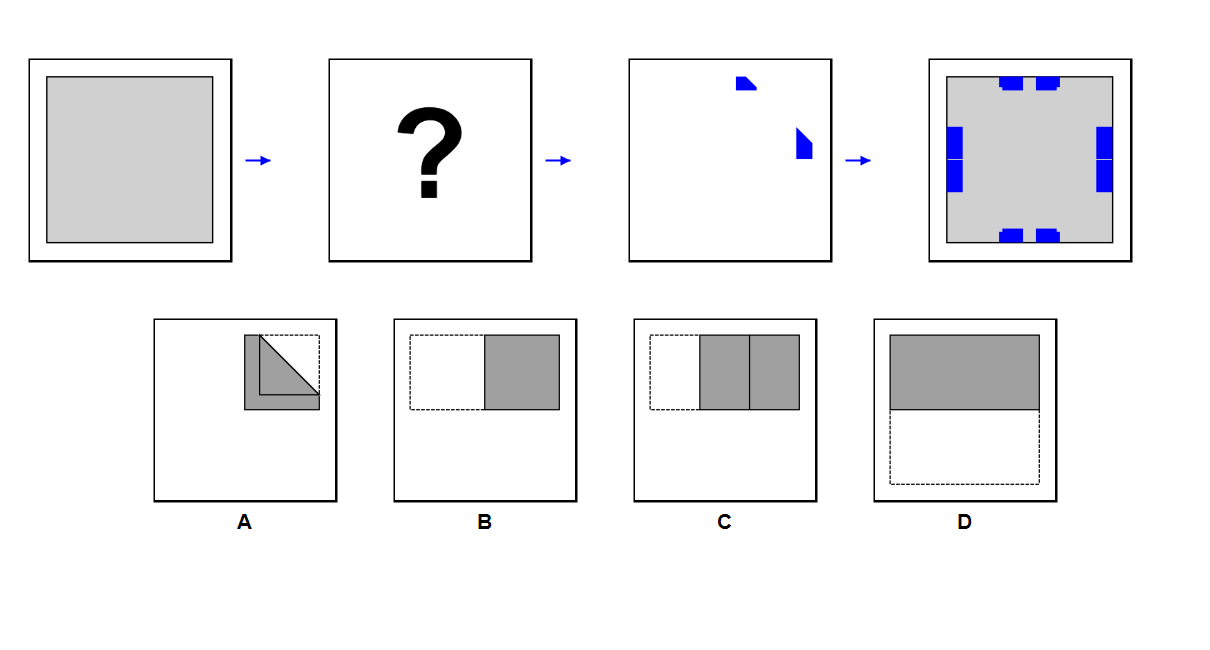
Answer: C